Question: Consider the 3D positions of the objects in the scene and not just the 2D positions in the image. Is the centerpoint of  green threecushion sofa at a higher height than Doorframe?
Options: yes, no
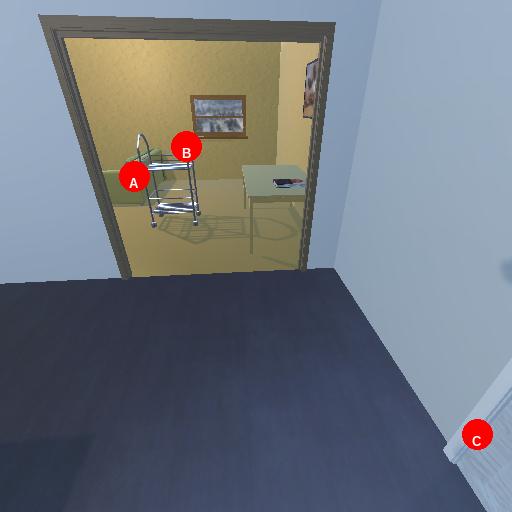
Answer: yes